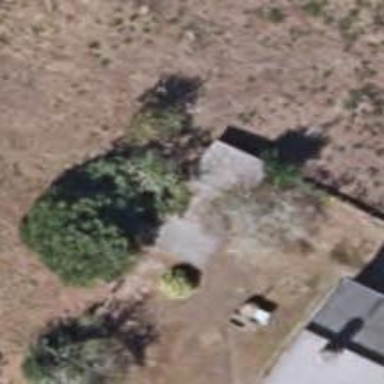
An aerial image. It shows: Shed.